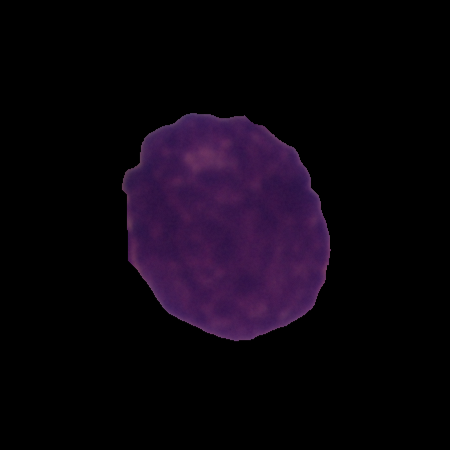
Label: cancer